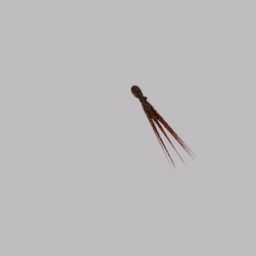
Label: animals